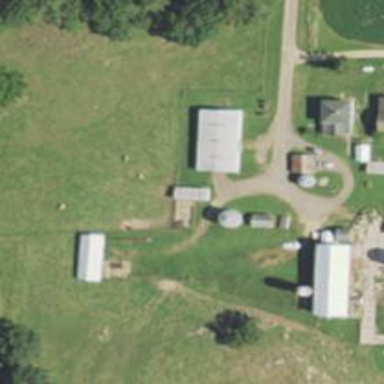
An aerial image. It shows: Silo.